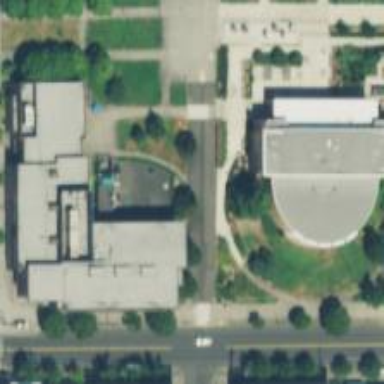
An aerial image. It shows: College building.